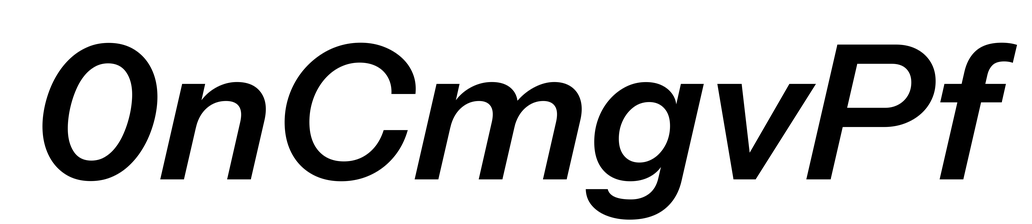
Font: InstrumentSans-Italic_SemiBold_Italic